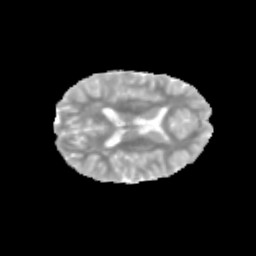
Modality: MD
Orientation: axial
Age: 13
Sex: female
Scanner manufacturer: siemens
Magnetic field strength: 3 T
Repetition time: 3.8 s
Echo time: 0.07 s